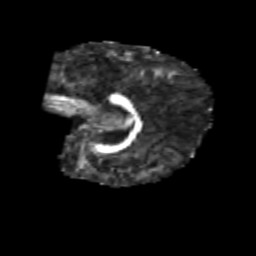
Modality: FA
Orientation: sagittal
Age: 6
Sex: female
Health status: healthy